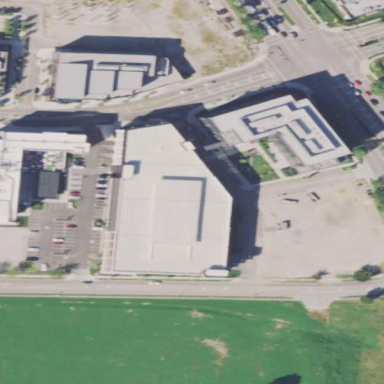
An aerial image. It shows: Multi-storey parking building.